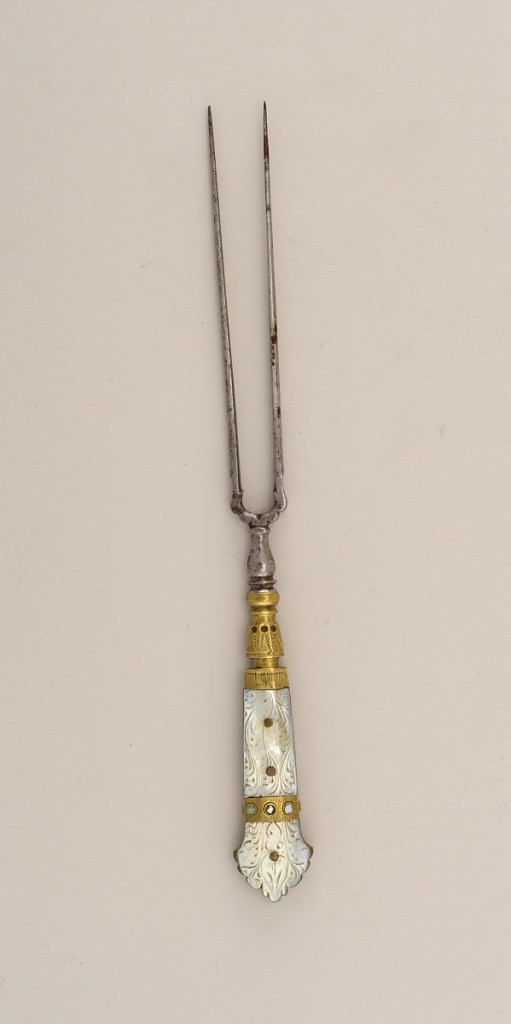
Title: Fork
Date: ca. 1700
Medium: steel, brass, mother-of-pearl
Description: Two long straight tines, chiseled at the joint, neck baluster-shaped. Flaring rectangular handle carved mother-of-pearl. Brass rivets on both sides of handle. Brass mounts and band along the side of handle decorated with engraved geometrical and fish-shaped forms.